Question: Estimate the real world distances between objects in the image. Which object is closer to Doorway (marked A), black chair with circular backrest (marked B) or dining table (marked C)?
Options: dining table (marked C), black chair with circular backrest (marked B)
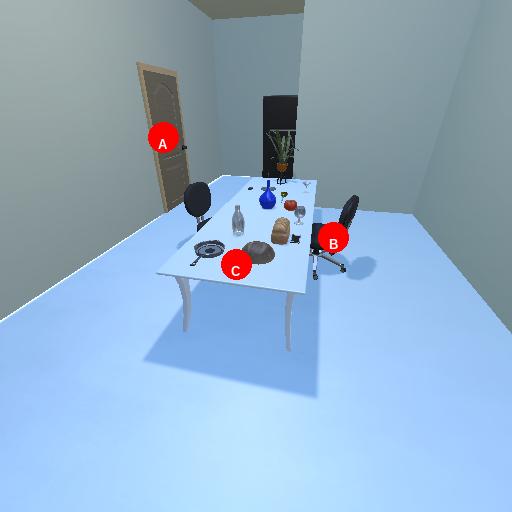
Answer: dining table (marked C)